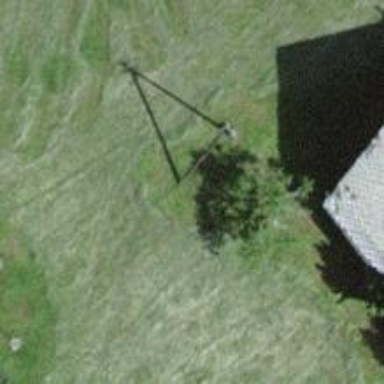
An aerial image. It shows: Power pole.